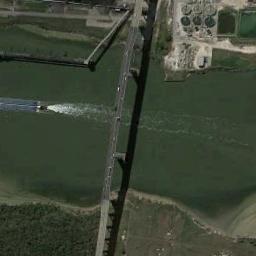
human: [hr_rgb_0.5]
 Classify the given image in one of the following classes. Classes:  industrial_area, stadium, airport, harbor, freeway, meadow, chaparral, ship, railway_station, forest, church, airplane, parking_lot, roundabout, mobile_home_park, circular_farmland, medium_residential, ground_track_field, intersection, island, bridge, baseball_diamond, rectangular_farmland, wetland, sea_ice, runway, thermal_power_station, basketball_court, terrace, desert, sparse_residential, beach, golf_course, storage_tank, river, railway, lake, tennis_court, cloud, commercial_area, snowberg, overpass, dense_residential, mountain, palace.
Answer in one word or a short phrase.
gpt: bridge